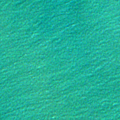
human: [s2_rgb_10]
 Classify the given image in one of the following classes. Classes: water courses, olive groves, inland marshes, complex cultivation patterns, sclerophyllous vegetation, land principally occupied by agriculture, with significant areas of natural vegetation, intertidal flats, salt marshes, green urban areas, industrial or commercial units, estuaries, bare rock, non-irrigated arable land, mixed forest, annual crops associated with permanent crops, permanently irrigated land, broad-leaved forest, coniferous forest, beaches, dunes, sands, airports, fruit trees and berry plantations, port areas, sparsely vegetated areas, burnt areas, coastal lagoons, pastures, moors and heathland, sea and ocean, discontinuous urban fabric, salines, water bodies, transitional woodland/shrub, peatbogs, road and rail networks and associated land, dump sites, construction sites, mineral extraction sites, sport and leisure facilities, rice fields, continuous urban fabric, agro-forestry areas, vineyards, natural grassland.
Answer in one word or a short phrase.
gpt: sea and ocean